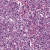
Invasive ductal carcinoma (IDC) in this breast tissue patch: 1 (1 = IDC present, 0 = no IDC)